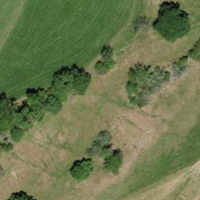
EUNIS habitat code: 52
Species observed at this site:
Trifolium arvense